Question: I have a '.txt' file (23820 rows x 300 columns). It is '' '' seperated and the decimal is '',''
When reading it in with 'csv_read', nearly every column in my file should be a 'float' but it totally messes it up. I don't get 'float' data (which has a dot as decimal) but string like ''25,73234''
This leads to my problem when trying to convert it. See the error message:
'''
ValueError Traceback (most recent call last)
<ipython-input-3-87b4fe6976d1> in <module>
----> 1 DF['T Ans v F_deg_C'] = [float(x) for x in DF['T Ans v F_deg_C']]
<ipython-input-3-87b4fe6976d1> in <listcomp>(.0)
----> 1 DF['T Ans v F_deg_C'] = [float(x) for x in DF['T Ans v F_deg_C']]
ValueError: could not convert string to float: '25,79243'
'''
Here is a screenshot of my DF after import:
DF Example:

I just could skip the first 2 rows and the data is fine BUT I want to put 1rd and 2nd row elementwise together as header of my DF. I know I could seperately read the headers in and then the data. I also could change the data after importing with replacing '','' to ''.'' before change string to float in each column but still I want to know what is going on there.
Now here is the question I can't answer myself. I figured out it is the 2nd line who causes my problem. When searching for answers I often read about misinterpreted ''
'' or Regex so I printed the 2nd line including every piece of format with:
'''
with open(data_path) as f:
my_list = list(f)
my_list[1]
'''
'yymmdd hh:mm:ss rpm Nm kW degC degC degC degC degC degC degC degC degC degC degC degC degC degC degC degC degC degC degC degC degC degC degC degC degC degC degC mbar mbar mbar mbar mbar mbar mbar mbar mbar mbar mbar mbar mbar mbar mbar mbar mbar mbar mbar mbar mbar mbar mbar bar bar mbar mbar mbar kg/h % kg g/h kg/h l/min ppm ppm ppm ppm ppm ppm % ppm % ppm ppm ppm % ppm % ppm ppm ppm % ppm % Nm kW kW ppm ppm ppm g/h g/h g/h g/kWh g/kWh g/kWh % % % g/h g/h g/h g/kWh g/kWh g/kWh g/h g/h g/h g/kWh g/kWh g/kWh g/h g/h g/h g/kWh g/kWh g/kWh g/kWh g/kWh g/kWh kg/h g/kg degC - - - - - g/kWh g/kWh bar - - - - kPa mbar mbar mg/l mg/l - kWh degC mbar mbar mbar mbar mbar mbar mbar ? ? cbm 1 ? ? ? ? ? ? ? ? ? ? ? ? ? ? ? ? ? 1 1 1 1 1 ppm 1 mg/Asp 1 bar bar bar bar 1 1 1 1 1 1 1 1 1 1 1 % degC bar degC 1 degC degC degC mbar mbar ppm degC bar degC bar bar ppm degC degC 1/min 1 1 1 1 1 1 1 1 1 1 1 1 kg/s 1 1 1 1 1 1 1 1 1 1 1,0 1,0 1,0 1,0 1,0 1,0 1,0 kW 1,0 1,0 1,0 ppm 1,0 1,0 g/s 1,0 1,0 1,0 ppm ppm 0 0 0 0 0 0 0 0 0 0 0 0 0 0 0 0 0 0 0 0 0 0 0 0 0 0 0 0
'
This 2nd row represents the units of the headers. Can somebody explain to me why this line causes my problem?
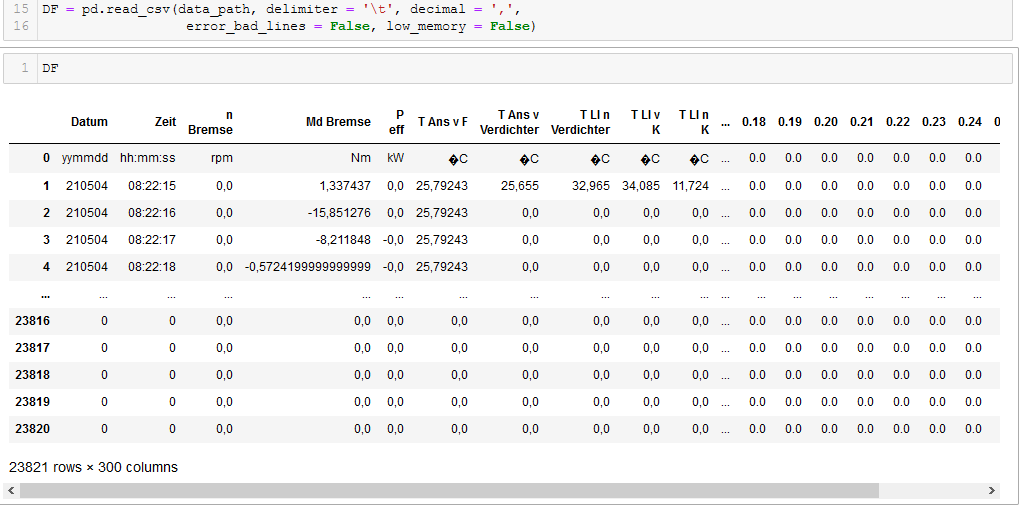
Answer: How about adding 'header=[0,1]' to the function call? This specifies the first two lines in the file as the header.
In your case: 'pd.read_csv(data_path, delimiter=' ', decimal=',', header=[0,1])'